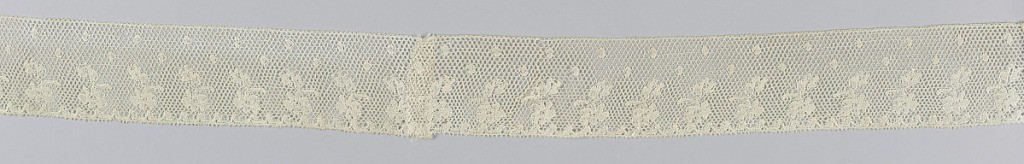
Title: Band
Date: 18th century
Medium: linen Technique: bobbin lace, Mechlin style with Point de Paris ground
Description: Point de Paris reseau with small ornaments and floral sprays.